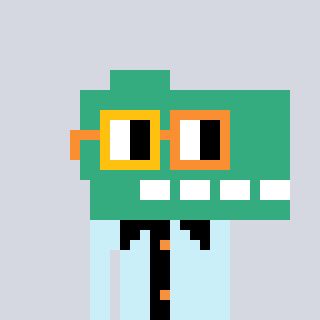
a pixel art character with square yellow and orange glasses, a dino-shaped head and a cold-colored body on a cool background